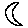
Label: moon